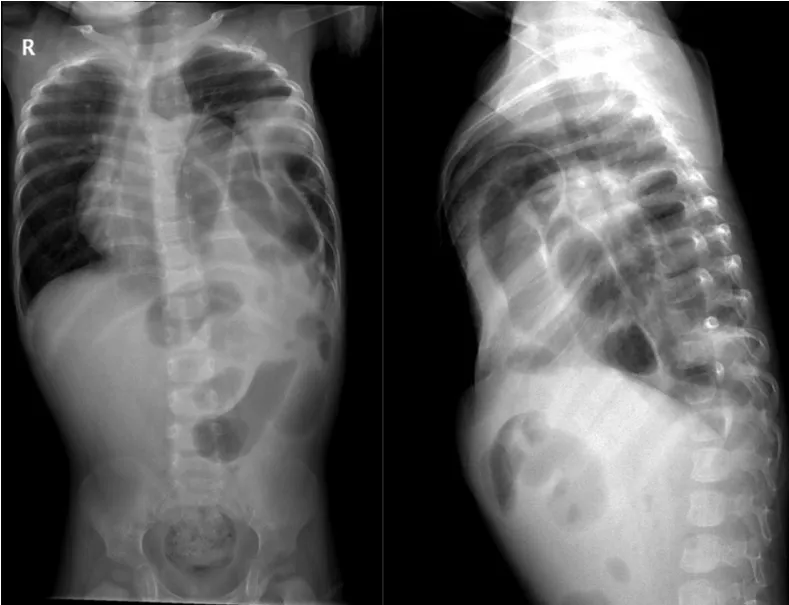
Anteroposterior and lateral chest x-ray showing strangulation CDH.
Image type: radiology (x_ray)